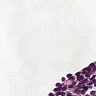
Metastatic tissue present: no